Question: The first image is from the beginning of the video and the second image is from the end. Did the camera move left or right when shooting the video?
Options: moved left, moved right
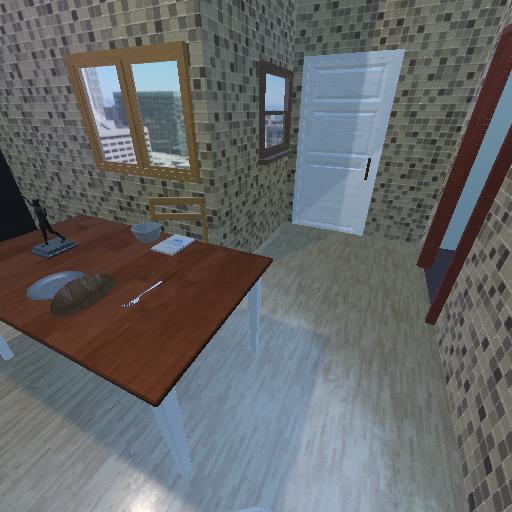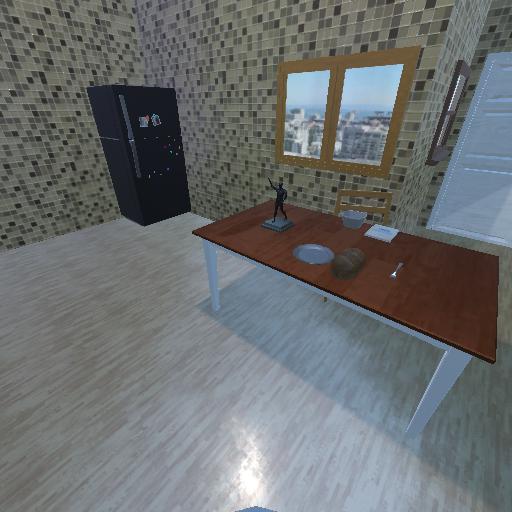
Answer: moved left